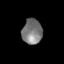
Tissue: prostate
Cell type: T cells
Senescence score: 0.3238
Nuclear area (px): 493
Mean DAPI intensity: 122.17